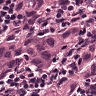
Metastatic tissue present: yes